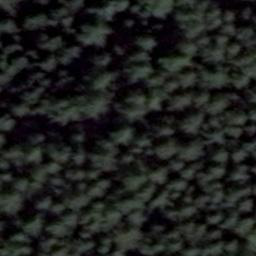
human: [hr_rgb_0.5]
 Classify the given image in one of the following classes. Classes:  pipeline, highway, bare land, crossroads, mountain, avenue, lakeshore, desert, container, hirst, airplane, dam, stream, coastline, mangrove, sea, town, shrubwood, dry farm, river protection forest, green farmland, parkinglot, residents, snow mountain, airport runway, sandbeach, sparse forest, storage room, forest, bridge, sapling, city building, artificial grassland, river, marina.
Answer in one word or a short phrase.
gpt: forest